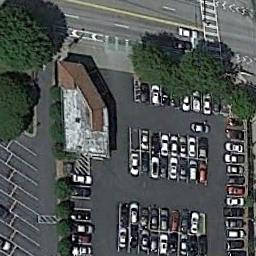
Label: parking_lot